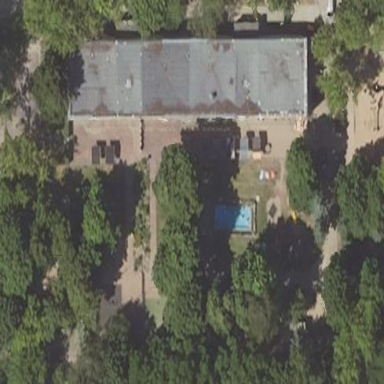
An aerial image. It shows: Kindergarten.